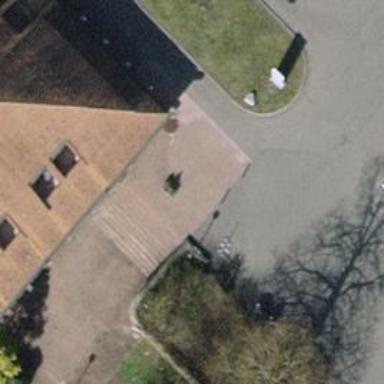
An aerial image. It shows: Footway made of paving stones.